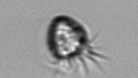
Label: Ciliophora